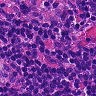
Metastatic tissue present: no